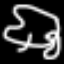
Label: frog